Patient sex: M
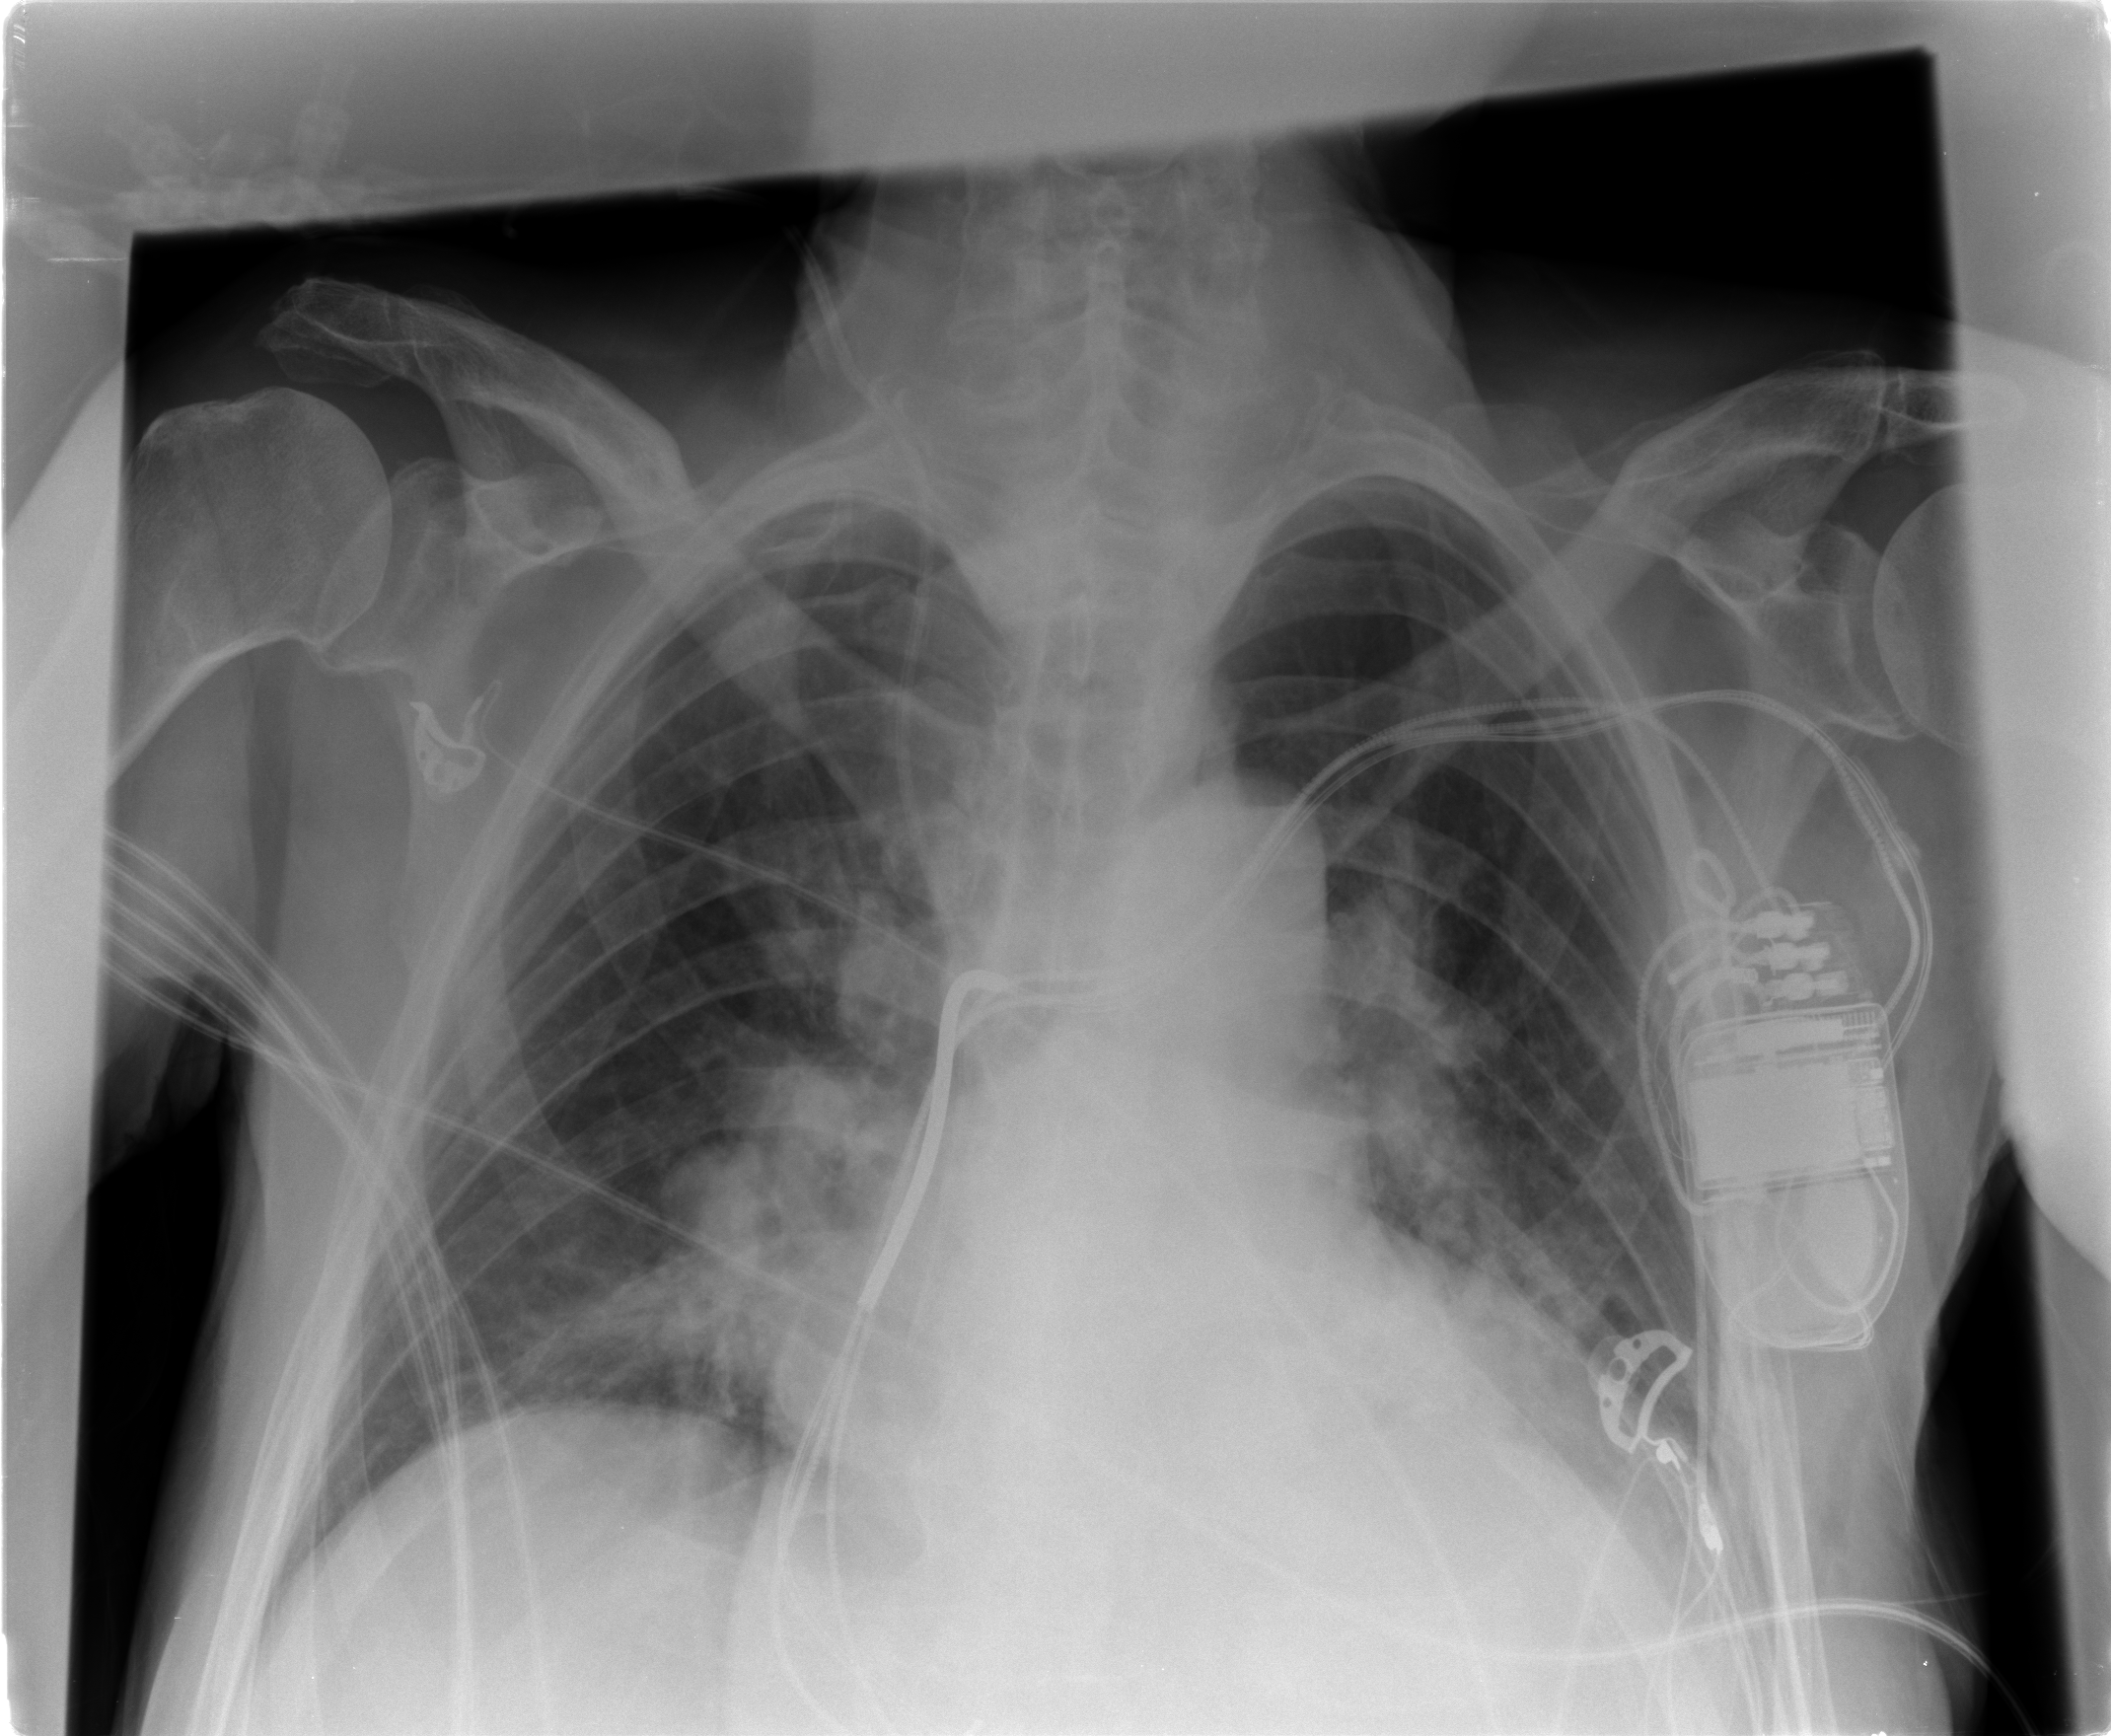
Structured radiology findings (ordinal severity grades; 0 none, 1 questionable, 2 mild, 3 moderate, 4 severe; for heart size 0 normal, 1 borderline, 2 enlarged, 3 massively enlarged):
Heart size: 2
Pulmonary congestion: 2
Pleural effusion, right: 0
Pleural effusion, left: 0
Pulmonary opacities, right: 2
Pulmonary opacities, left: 2
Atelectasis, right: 2
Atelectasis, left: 2